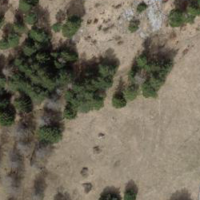
EUNIS habitat code: 23
Species observed at this site:
Hesperia comma
Omocestus rufipes
Stauroderus scalaris
Nemobius sylvestris
Maniola jurtina
Euthystira brachyptera
Tettigonia viridissima
Pseudochorthippus parallelus
Psophus stridulus
Gryllus campestris
Melanargia galathea
Crocus vernus
Polyommatus icarus
Gomphocerippus rufus